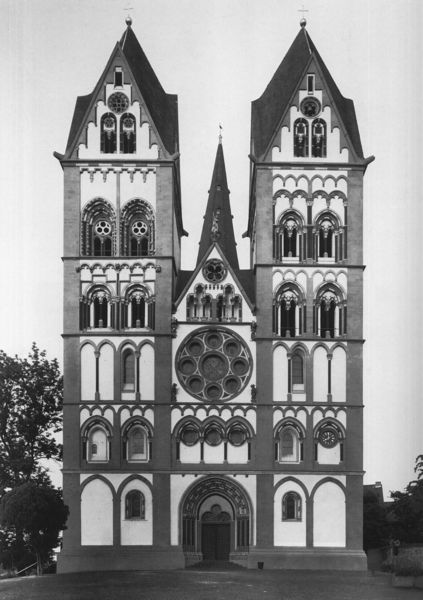
Titel: Stifts- und Pfarrkirche St. Georg und Nikolaus in Limburg an der Lahn
Standort: Limburg a.d. Lahn (EU - D - H)
Schlagwörter: baum, weiß, bäume, fenster, schwarz, säule, säulen, tür, dach, gebäude, haus, architektur, kirche, gotik, renaissance, turm, bogen, fassade, zwei, platz, rundbogen, romantik, treppe, stufen, foto, eingang, kreuz, türme, rundfenster, torbogen, dom, symmetrisch, schwarz weiß, münster, portal, rosette, kriche, romanisch, vorplatz, fensterrose, eingangsportal, dachreiter, mandorla, kirchenfassade, limburg, portel, fischblasen